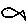
Label: fish